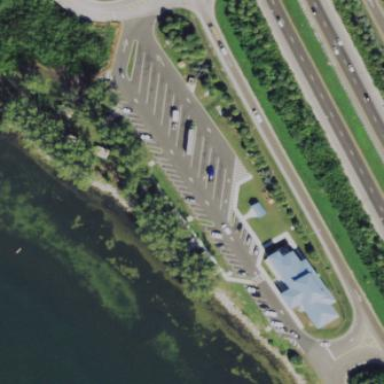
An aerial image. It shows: Rest area on the road.